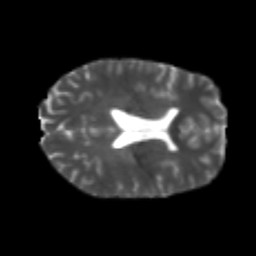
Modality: T2w
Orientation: axial
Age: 21
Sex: female
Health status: healthy
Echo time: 0.074 s